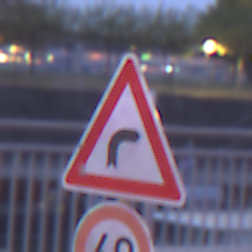
Verkehrszeichen: KurveRechts
Zusatzzeichen unten: Geschwindigkeit60
Umgebung: Outdoor, Urban
Tageszeit: Night
Wetter: PartlyCloudy
Licht: Artificial
Jahreszeit: NotSpecified
Kontrast: HighContrast